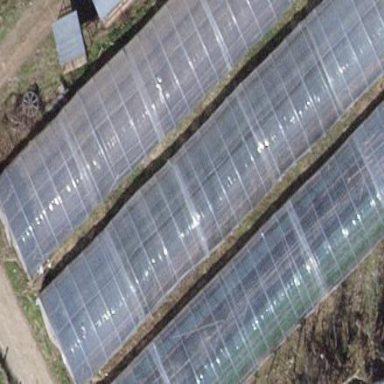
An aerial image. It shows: Greenhouse.